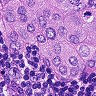
Metastatic tissue present: yes